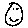
Label: smiley face